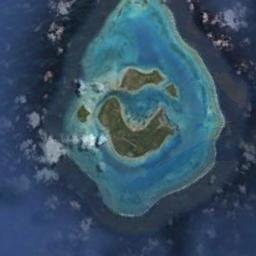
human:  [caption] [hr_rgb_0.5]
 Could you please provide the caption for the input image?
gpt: A group of green islands on the blue sea .

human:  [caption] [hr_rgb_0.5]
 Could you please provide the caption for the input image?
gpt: There are many islands of different shapes and sizes .

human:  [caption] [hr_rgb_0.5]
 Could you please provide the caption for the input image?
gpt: The archipelago with a large reef is surrounded by light blue waters .

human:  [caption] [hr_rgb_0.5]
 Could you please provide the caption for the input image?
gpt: The shape of the island is strange .

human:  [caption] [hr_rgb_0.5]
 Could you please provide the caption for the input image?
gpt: There are some clouds over the green islands on a blue sea .